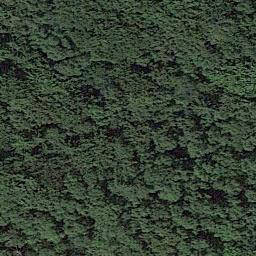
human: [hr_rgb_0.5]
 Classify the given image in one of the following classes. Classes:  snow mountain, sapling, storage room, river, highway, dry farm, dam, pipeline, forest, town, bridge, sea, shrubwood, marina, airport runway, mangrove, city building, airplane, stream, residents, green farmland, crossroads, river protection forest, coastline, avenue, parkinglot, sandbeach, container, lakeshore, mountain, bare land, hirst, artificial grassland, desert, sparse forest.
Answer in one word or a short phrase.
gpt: forest